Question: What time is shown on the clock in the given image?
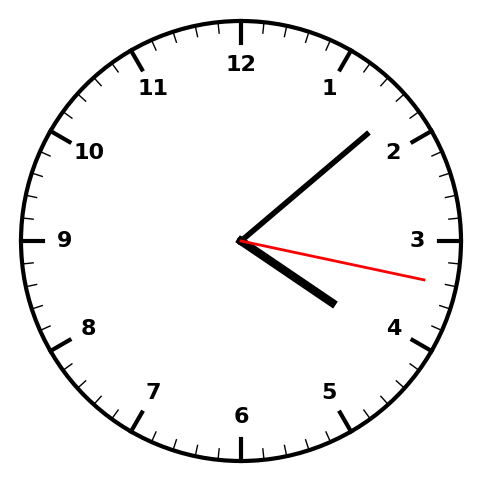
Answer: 04:08:17